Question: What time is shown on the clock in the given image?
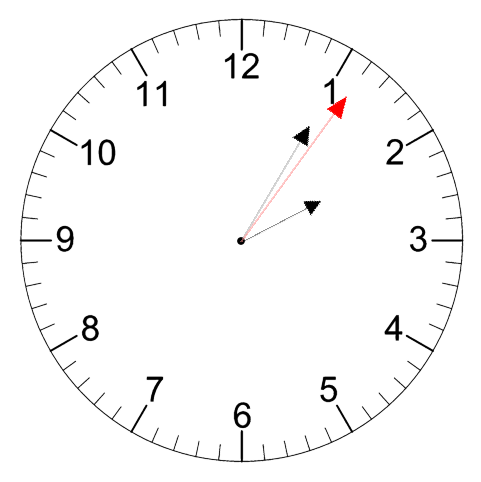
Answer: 02:05:06